Field crop: maize
Growth stage: 1
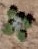
Species: chenopodium